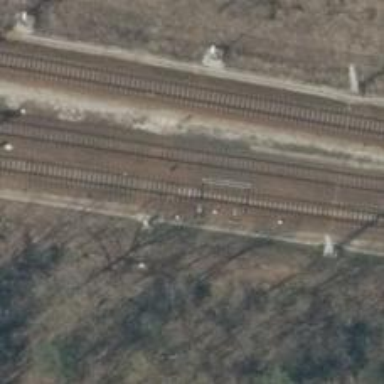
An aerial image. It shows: Railway switch.